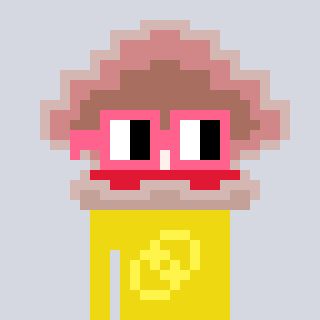
a pixel art character with square pink glasses, a oyster-shaped head and a yellow-colored body on a cool background